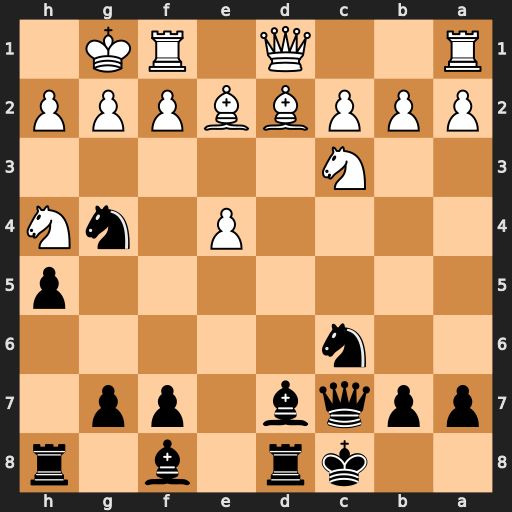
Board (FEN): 2kr1b1r/ppqb1pp1/2n5/7p/4P1nN/2N5/PPPBBPPP/R2Q1RK1
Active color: b
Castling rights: -
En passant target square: -
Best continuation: Qxh2#